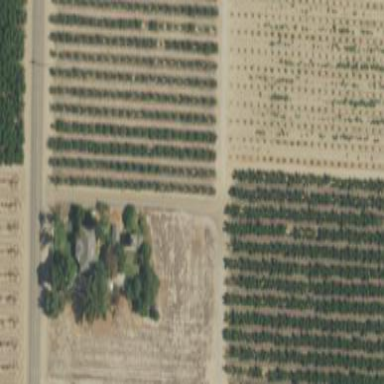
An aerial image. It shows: Orchard.